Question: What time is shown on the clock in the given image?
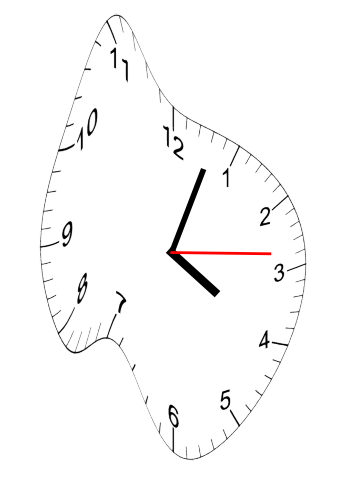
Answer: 04:03:14